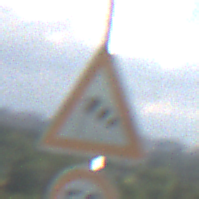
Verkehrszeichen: SeitenwindVonLinks
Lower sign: Geschwindigkeit50
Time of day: MorningAfternoon
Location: Outdoor (Nature)
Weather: PartlyCloudy
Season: NotSpecified
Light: Natural